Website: lowes
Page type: billing-address
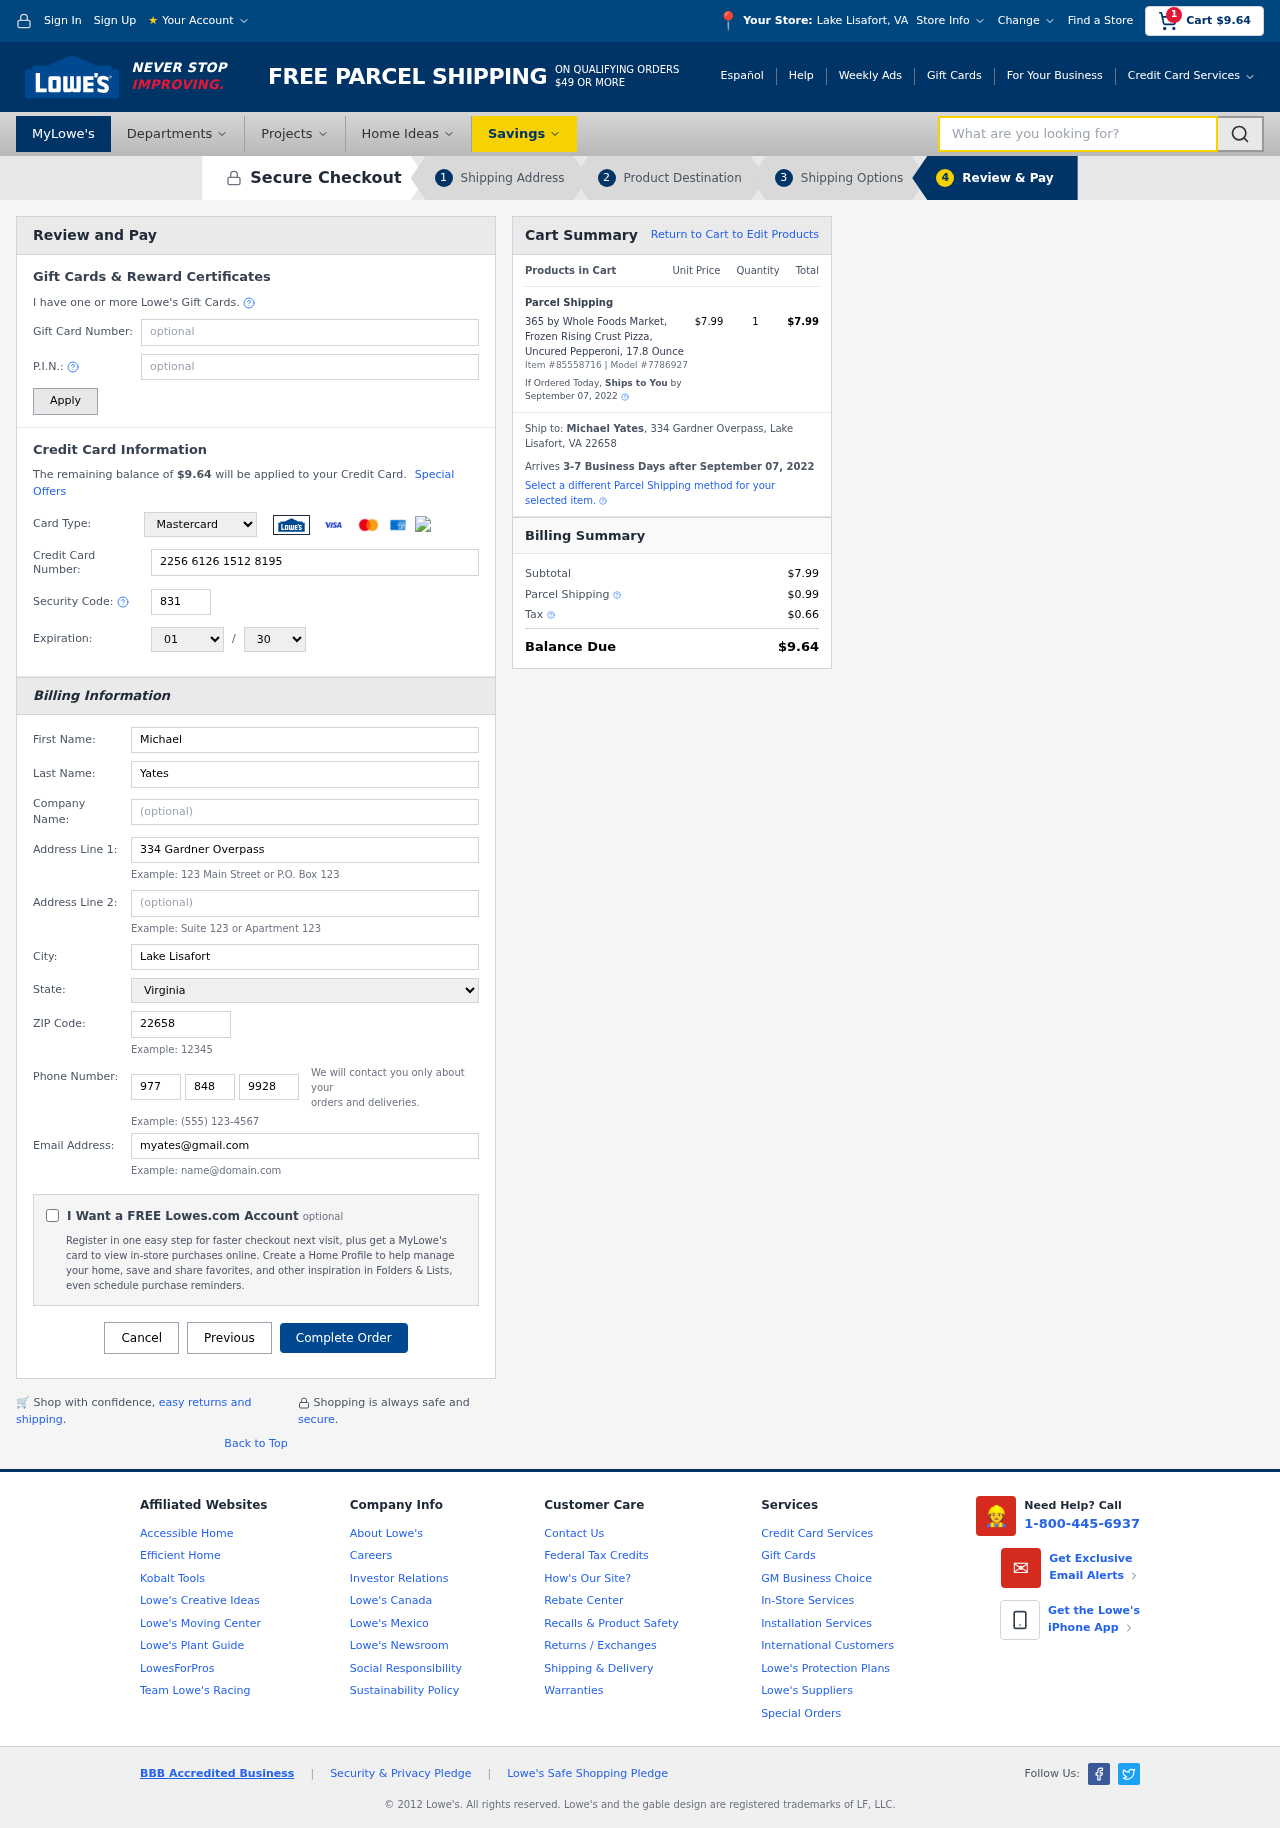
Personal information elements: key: PII_CARD_CVV
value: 831
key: PII_CARD_EXPIRY_MONTH
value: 01
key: PII_CARD_EXPIRY_YEAR
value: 30
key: PII_CARD_NUMBER
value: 2256 6126 1512 8195
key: PII_CARD_TYPE
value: Mastercard
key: PII_CITY
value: Lake Lisafort
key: PII_CITY_STATE
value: Lake Lisafort, VA
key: PII_EMAIL
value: myates@gmail.com
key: PII_FIRSTNAME
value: Michael
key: PII_FULLNAME
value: Michael Yates
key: PII_LASTNAME
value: Yates
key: PII_PHONE_AREA
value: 977
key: PII_PHONE_PREFIX
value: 848
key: PII_PHONE_SUFFIX
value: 9928
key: PII_POSTCODE
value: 22658
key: PII_STATE
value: Virginia
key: PII_STREET
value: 334 Gardner Overpass
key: PII_CITY_STATE_ZIP
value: Lake Lisafort, VA 22658
Product elements: key: PRODUCT1_NAME
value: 365 by Whole Foods Market, Frozen Rising Crust Pizza, Uncured Pepperoni, 17.8 Ounce
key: PRODUCT1_PRICE
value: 7.99
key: PRODUCT1_QUANTITY
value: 1
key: PRODUCT_ITEM_NUMBER
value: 85558716
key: PRODUCT_MODEL_NUMBER
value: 7786927
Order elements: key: ORDER_SUBTOTAL
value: $9.64
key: ORDER_TOTAL
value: $9.64
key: ORDER_SHIPPING_DATE
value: September 07, 2022
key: ORDER_SUBTOTAL
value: $7.99
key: ORDER_DELIVERY_DATE
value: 3-7 Business Days after September 07, 2022
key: ORDER_SHIPPING_DATE2
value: September 07, 2022
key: ORDER_SUBTOTAL2
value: $7.99
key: ORDER_SHIPPING_COST
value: $0.99
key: ORDER_TAX
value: $0.66
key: ORDER_TOTAL2
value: $9.64
Search elements: key: HEADER_SEARCH
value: What are you looking for?